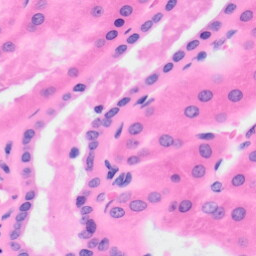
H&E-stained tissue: Kidney